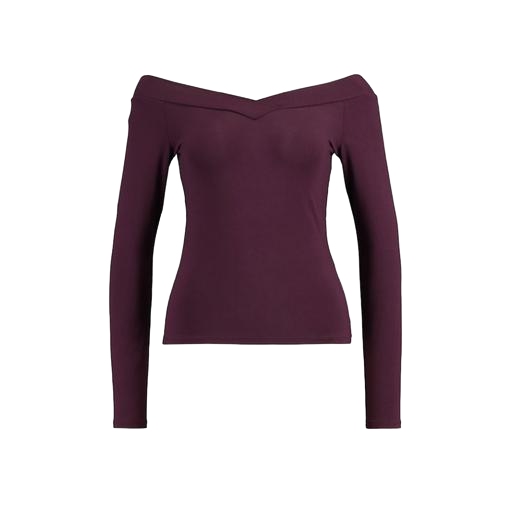
long-sleeve top, purple long-sleeve top, her longsleeve top, white background